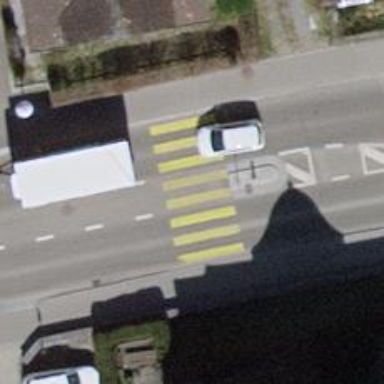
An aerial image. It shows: Uncontrolled crossing on the road.